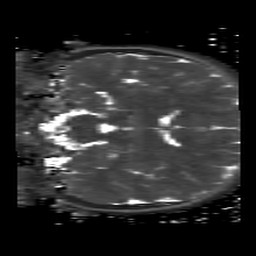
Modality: T2map
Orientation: coronal
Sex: female
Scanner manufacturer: siemens
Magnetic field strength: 3 T
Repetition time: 4 s